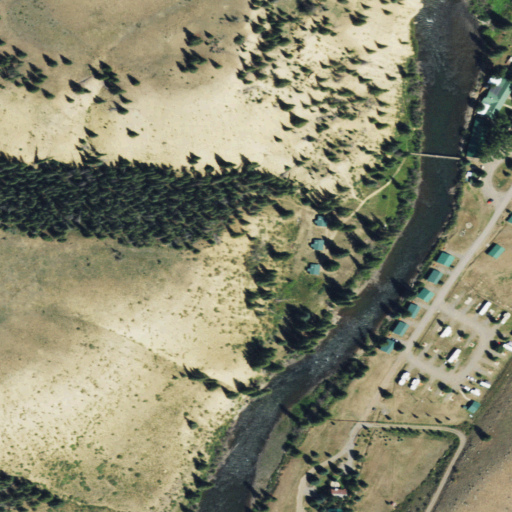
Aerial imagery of valley in Colorado named Sawmill Gully containing grassland, woody wetlands, barren land, evergreen forest, shrub, open development, low intensity development, open water, and medium intensity development